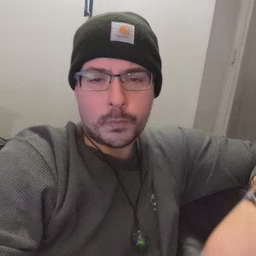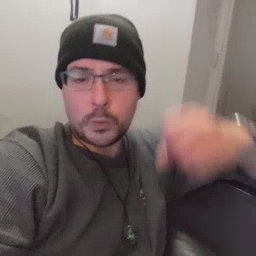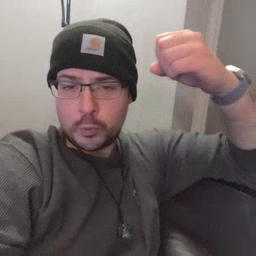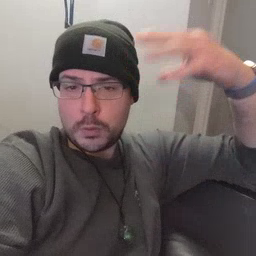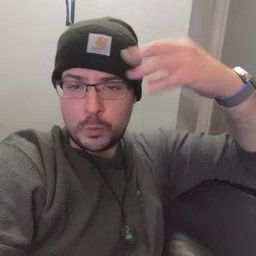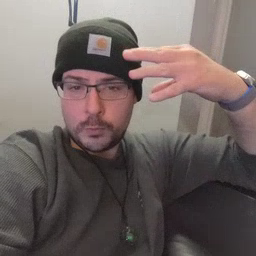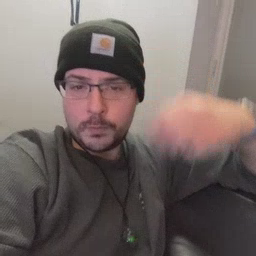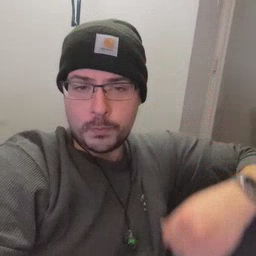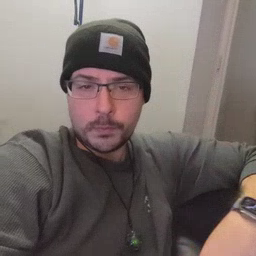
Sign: shower